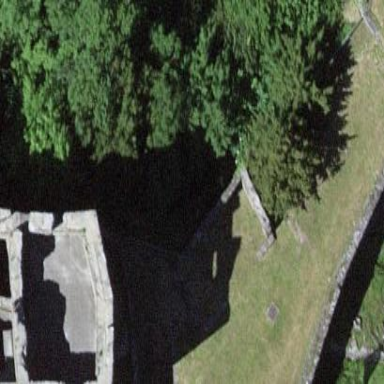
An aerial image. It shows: Ancient castle ruins with rich historical significance.